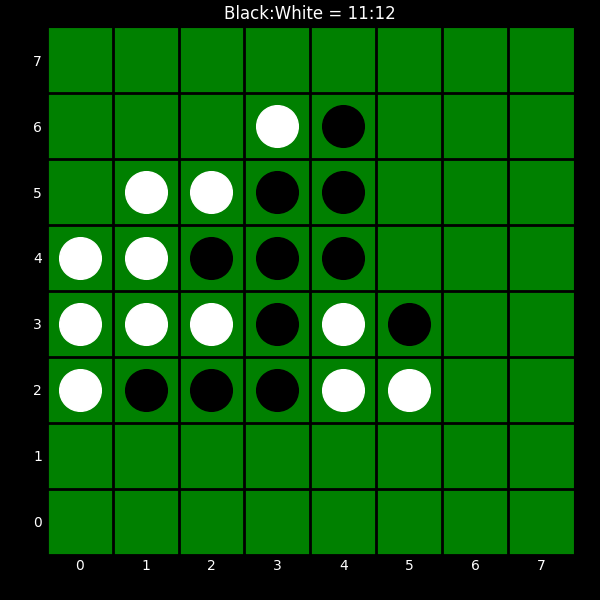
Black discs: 11
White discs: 12